Interaction volume radius: 5 \u00c5
Interaction volume height: 30 \u00c5
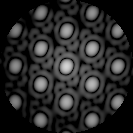
Disorder parameter: 0.008002